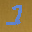
Label: 1